This continuous-wavelet-transform scalogram was computed from a bearing vibration snapshot. Based on the visible evidence, which condition applies: normal, inner_race, outer_race, ball?
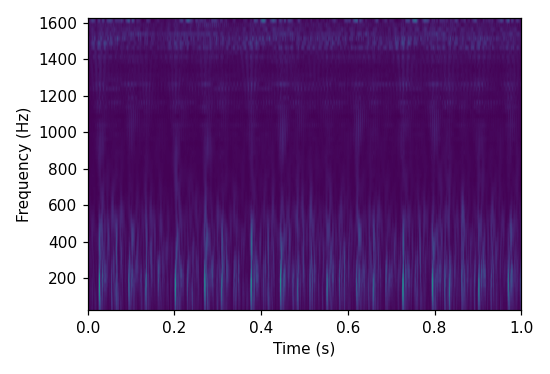
Answer: outer_race